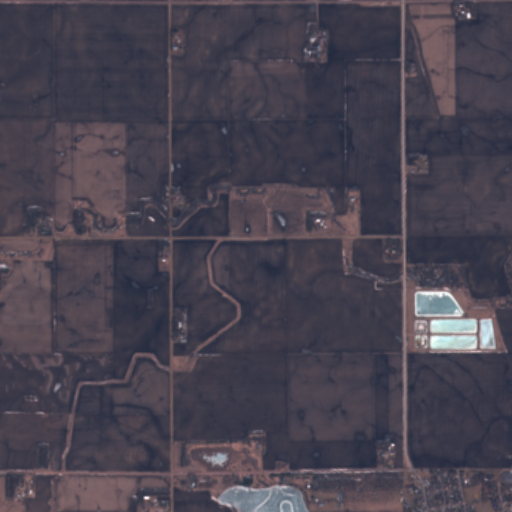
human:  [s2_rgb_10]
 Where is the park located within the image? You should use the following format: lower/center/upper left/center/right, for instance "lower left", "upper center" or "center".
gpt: The park is located in the lower right of the image.
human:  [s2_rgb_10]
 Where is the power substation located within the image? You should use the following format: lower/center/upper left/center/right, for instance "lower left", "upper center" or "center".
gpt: The power substation is located in the lower right of the image.
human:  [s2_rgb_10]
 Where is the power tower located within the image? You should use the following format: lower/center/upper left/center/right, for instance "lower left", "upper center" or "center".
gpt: The power tower is located in the lower right of the image.
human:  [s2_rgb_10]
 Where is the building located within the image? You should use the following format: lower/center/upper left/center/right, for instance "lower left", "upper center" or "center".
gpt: There is no building in the image.